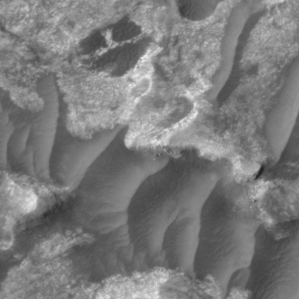
Label: non_frost